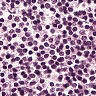
Metastatic tissue present: no